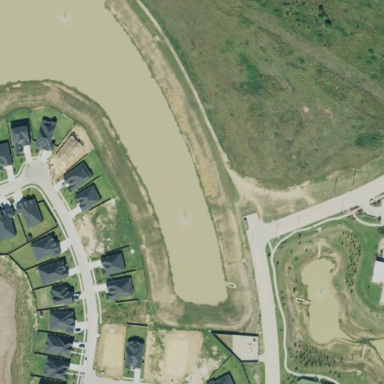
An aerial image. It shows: Retention basin containing natural water.